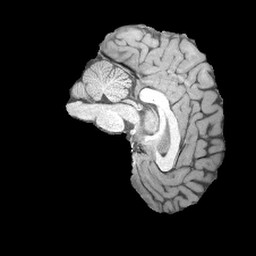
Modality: T1w
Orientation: sagittal
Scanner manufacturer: siemens
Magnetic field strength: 3 T
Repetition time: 2.08 s
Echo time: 0.00464 s